Question: I am having a few issues populating the 'propertyAddress' from my 'properties' table to to a spinner in my 'MaintenanceActivity'.
The issue itself does not lie within the code, rather with the Database Rules that can be amended using the Firebase Console.
Currently, my rules are like so:
'''
{
"rules": {
"maintenance" : {
"$uid" : {
".read": "$uid === auth.uid",
".write": "$uid === auth.uid"
}
}
}
}
'''
Which allows user-based authentication when logging maintenance queries.
However, the spinner will only populate with the propertyAddress when the rules are as follows:
'''
{
"rules": {
".read":"true",
".write": "true"
}
}
'''
I'm wondering what I need to do to my rules in order to allow my spinner, 'spinnerProperty', to have access to the 'properties' part of my DB.
Here is the code extract for 'MaintenanceActivity':
'''
fDatabaseRoot.child("properties").addListenerForSingleValueEvent(new ValueEventListener() {
@Override
public void onDataChange(DataSnapshot dataSnapshot) {
dataSnapshot.getChildren() to
// initialize the array
final List<String> propertyAddressList = new ArrayList<String>();
for (DataSnapshot addressSnapshot: dataSnapshot.getChildren()) {
String propertyAddress = addressSnapshot.child("propertyAddress").getValue(String.class);
if (propertyAddress!=null){
propertyAddressList.add(propertyAddress);
}
}
Spinner spinnerProperty = (Spinner) findViewById(R.id.spinnerProperty);
ArrayAdapter<String> addressAdapter = new ArrayAdapter<String>(MaintenanceActivity.this, android.R.layout.simple_spinner_item, propertyAddressList);
addressAdapter.setDropDownViewResource(android.R.layout.simple_spinner_dropdown_item);
spinnerProperty.setAdapter(addressAdapter);
}
@Override
public void onCancelled(DatabaseError databaseError) {
}
});
'''
Here is an image of my properties table:

Any help on this would be much appreciated.
Again, not an issue with the code itself, only with the rules of the DB.
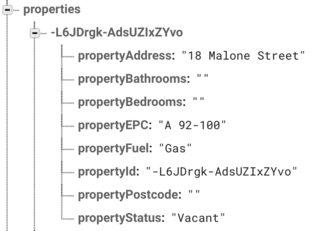
Answer: I have updated the rules for my Firebase Database to include read/write functionality for the 'properties' node.
'''
{
"rules": {
"maintenance" : {
"$uid" : {
".read": "$uid === auth.uid",
".write": "$uid === auth.uid"
}
},
"properties" : {
".read": true,
".write": false
}
}
}
'''